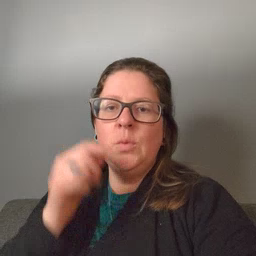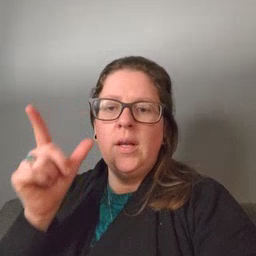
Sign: wake